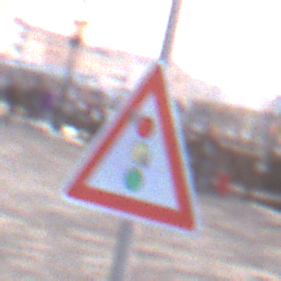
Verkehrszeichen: Lichtzeichenanlage
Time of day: SunriseSunset
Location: Outdoor (Urban)
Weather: Clear
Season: NotSpecified
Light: Natural